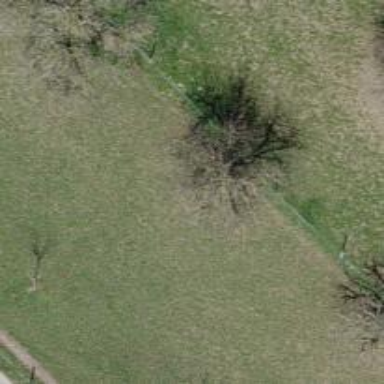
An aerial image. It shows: Agricultural area with deciduous broadleaved trees.